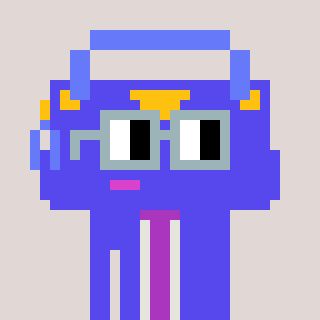
a pixel art character with square dark gray glasses, a bag-shaped head and a computerblue-colored body on a warm background